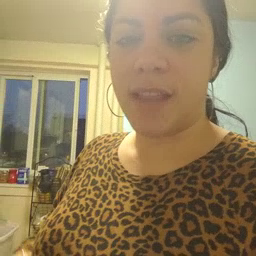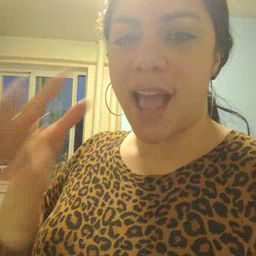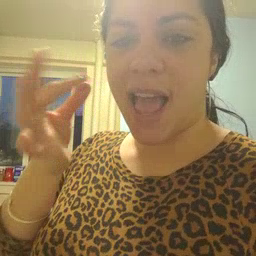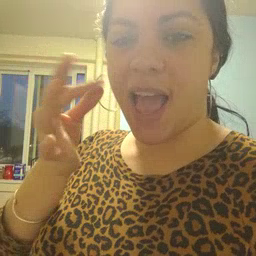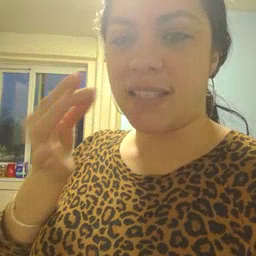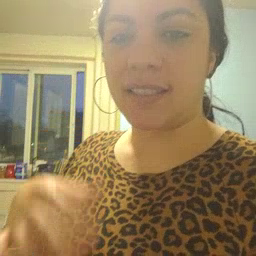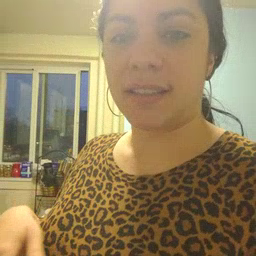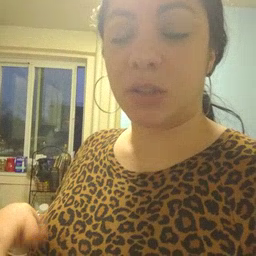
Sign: cat